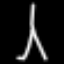
Label: The Eiffel Tower